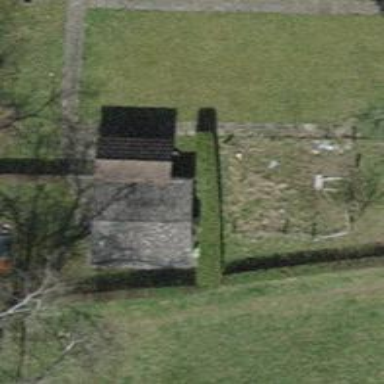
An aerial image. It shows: Hedge acting as barrier.